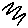
Label: zigzag